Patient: sex M, age 65
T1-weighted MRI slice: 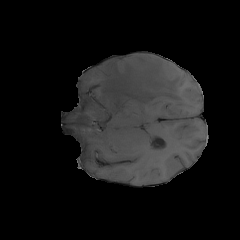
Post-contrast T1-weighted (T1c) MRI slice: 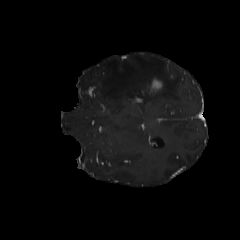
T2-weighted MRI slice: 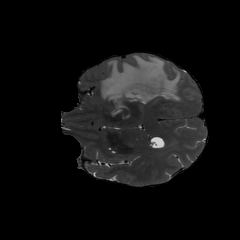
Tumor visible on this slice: yes
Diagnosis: Glioblastoma, IDH-wildtype
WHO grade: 4